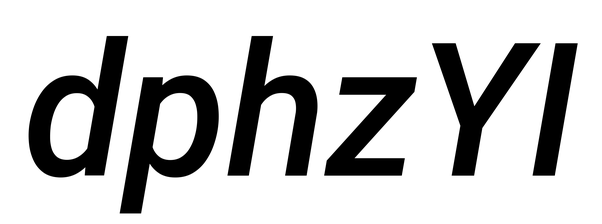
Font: Roboto-Italic_Medium_Italic